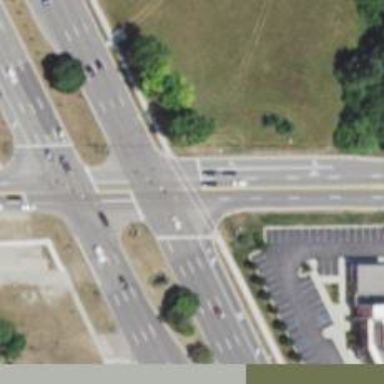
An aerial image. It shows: Marked road crossing.